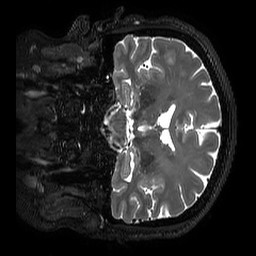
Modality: T2w
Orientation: coronal
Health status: ill
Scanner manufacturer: philips
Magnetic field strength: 3 T
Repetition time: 2.5 s
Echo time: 0.331 s